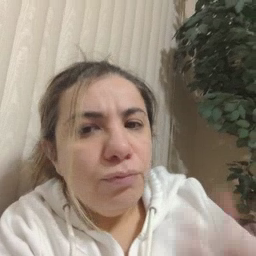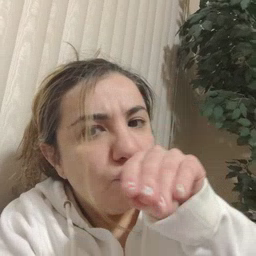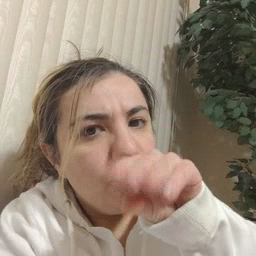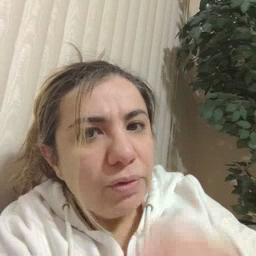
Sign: duck